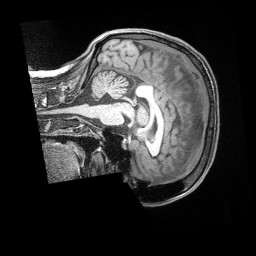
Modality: T1w
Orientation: sagittal
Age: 40
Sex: female
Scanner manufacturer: siemens
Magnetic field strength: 3 T
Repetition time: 2 s
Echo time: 0.00211 s